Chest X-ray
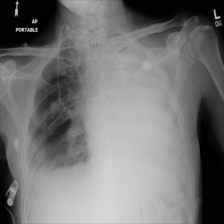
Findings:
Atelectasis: positive
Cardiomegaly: negative
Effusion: negative
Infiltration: positive
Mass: negative
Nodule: negative
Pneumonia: negative
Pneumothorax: negative
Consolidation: negative
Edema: negative
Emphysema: negative
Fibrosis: negative
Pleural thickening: negative
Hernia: negative